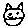
Label: cat